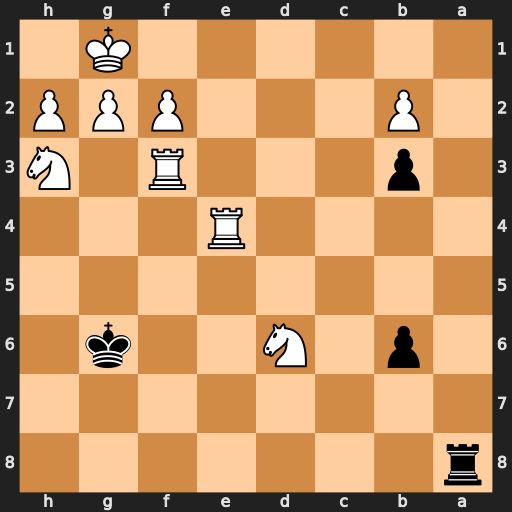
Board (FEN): r7/8/1p1N2k1/8/4R3/1p3R1N/1P3PPP/6K1
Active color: b
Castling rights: -
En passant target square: -
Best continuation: Ra1+ Re1 Rxe1#